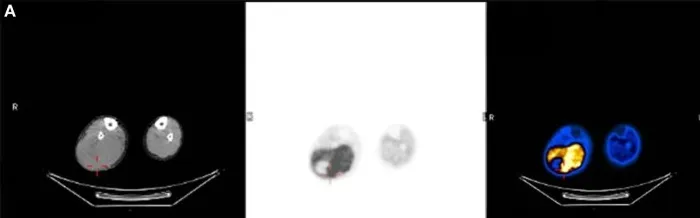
FDG-PET-CT indicated a hypermetabolic mass in the right calf. (A) Axial view.
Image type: radiology (pet)